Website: bh-photo
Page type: address-validator
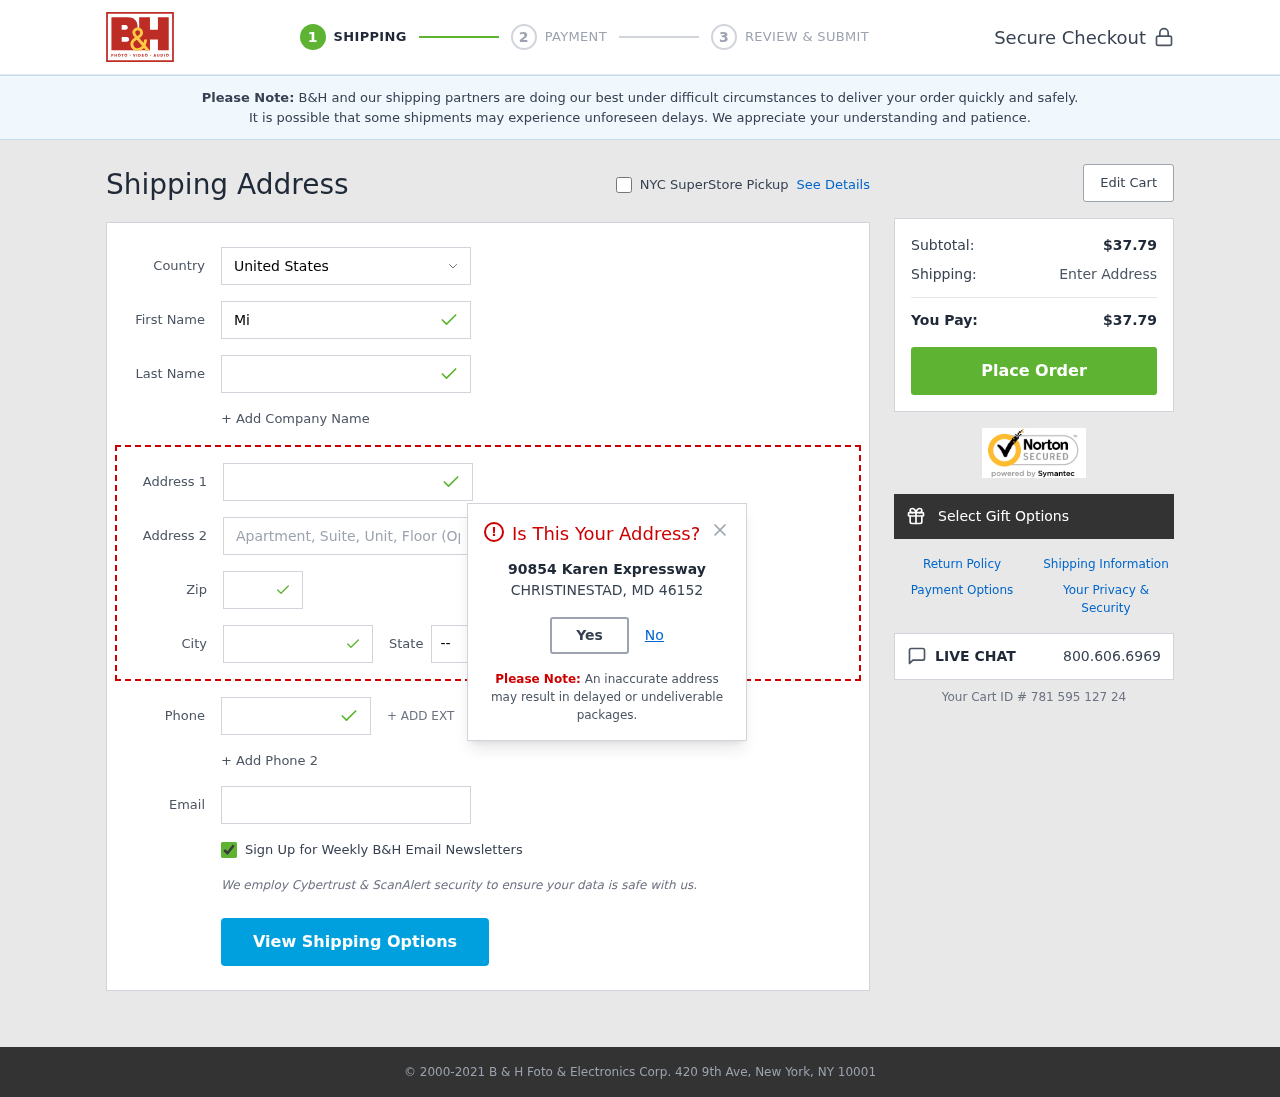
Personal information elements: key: PII_CITY
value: Christinestad
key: PII_COUNTRY
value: United States
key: PII_EMAIL
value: michael.jimenez@yahoo.com
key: PII_FIRSTNAME
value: Michael
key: PII_LASTNAME
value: Jimenez
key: PII_PHONE
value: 3388222884
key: PII_POSTCODE
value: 46152
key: PII_STATE_ABBR
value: MD
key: PII_STREET
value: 90854 Karen Expressway
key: PII_CITY_MODAL
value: CHRISTINESTAD
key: PII_POSTCODE_FULL
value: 46152
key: PII_POSTCODE_NUMERIC
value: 46152
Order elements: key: ORDER_SUBTOTAL
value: $37.79
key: ORDER_TOTAL
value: $37.79
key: ORDER_ID
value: Your Cart ID # 781 595 127 24